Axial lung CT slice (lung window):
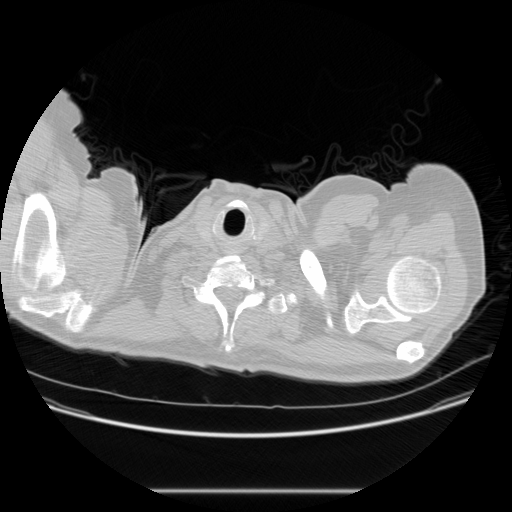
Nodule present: no